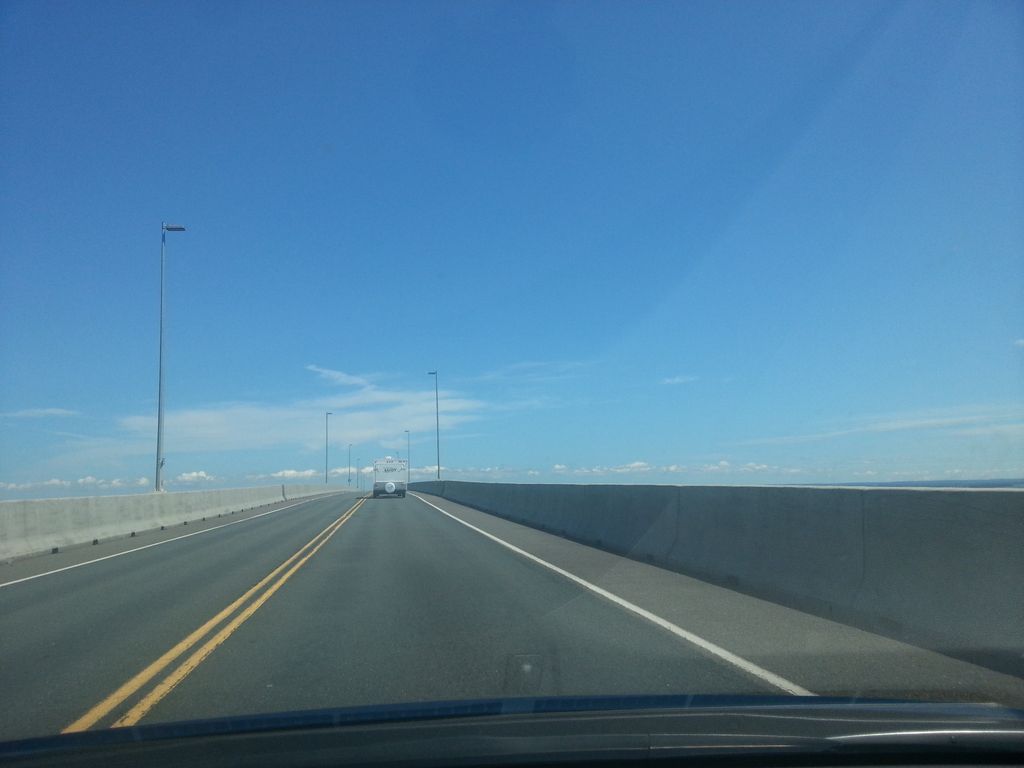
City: charlottetown